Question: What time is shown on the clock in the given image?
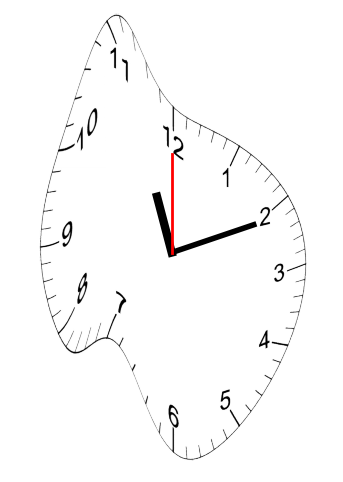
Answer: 11:11:00